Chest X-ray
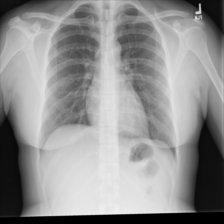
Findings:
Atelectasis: negative
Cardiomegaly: negative
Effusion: negative
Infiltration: negative
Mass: negative
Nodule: negative
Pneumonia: negative
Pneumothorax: negative
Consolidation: negative
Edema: negative
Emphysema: negative
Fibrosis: negative
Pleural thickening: negative
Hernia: negative